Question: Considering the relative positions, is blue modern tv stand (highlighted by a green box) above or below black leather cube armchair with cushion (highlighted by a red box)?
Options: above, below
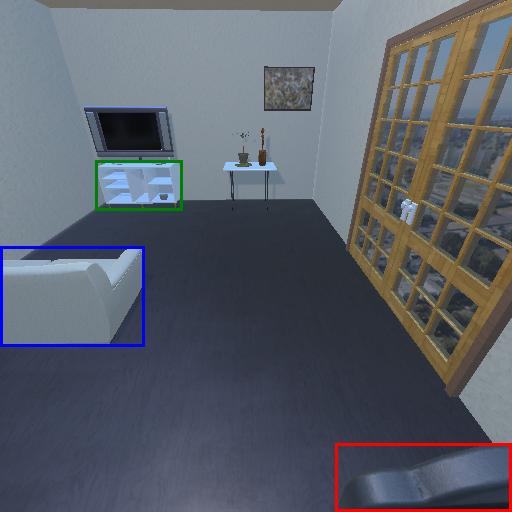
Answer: above